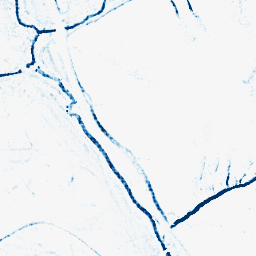
Category: morphological
Decomposition family: morphological_rect
Decomposition parameters: operation: closing
width: 5
height: 5
Upsampling method: sinc_hamming
Upsampling parameters: scale: 4
kernel_size: 4
Upsampling scale: 4